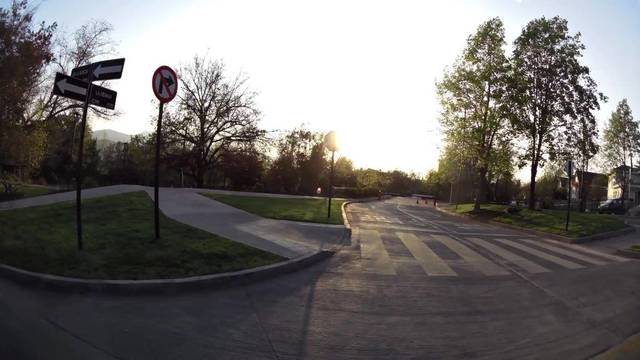
Region: Chile
Coordinates: -33.334, -70.52